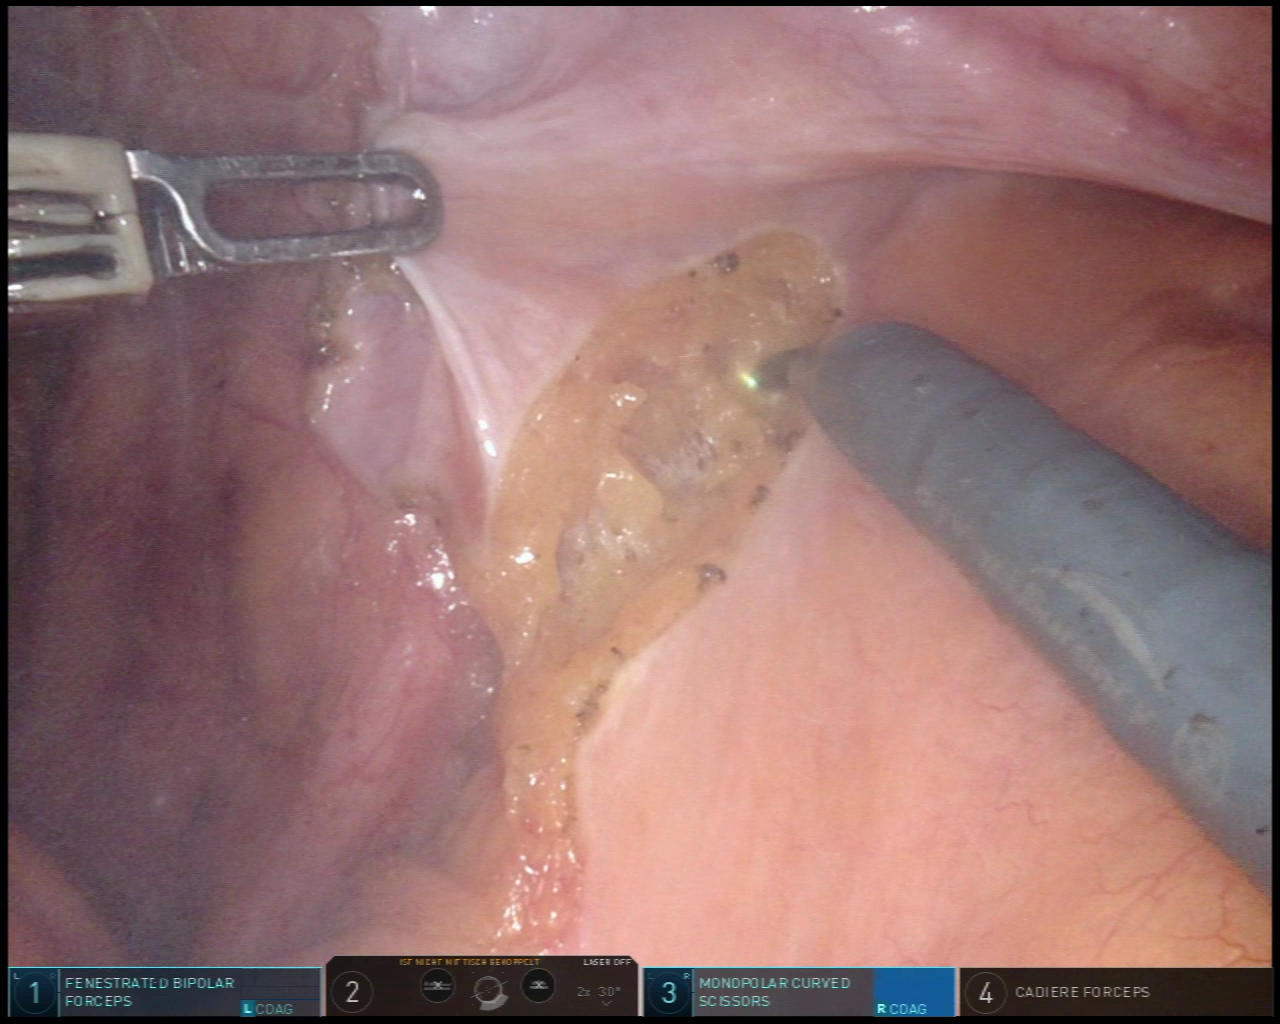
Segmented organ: ureter
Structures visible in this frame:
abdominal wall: yes
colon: no
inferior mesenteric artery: no
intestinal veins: no
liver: no
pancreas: no
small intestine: no
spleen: no
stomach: no
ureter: yes
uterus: no
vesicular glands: no